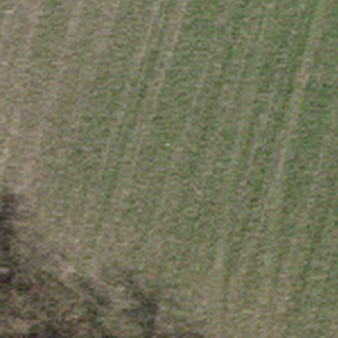
Label: other